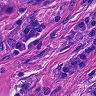
Metastatic tissue present: no